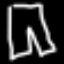
Label: pants